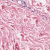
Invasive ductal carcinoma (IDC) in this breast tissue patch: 0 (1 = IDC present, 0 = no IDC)